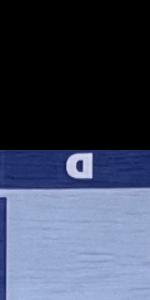
Label: Empty